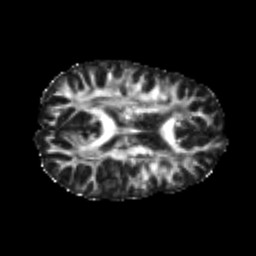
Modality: FA
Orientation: axial
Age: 20
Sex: female
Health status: healthy
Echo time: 0.074 s